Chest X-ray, PA view. Patient: 70 years old, sex M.
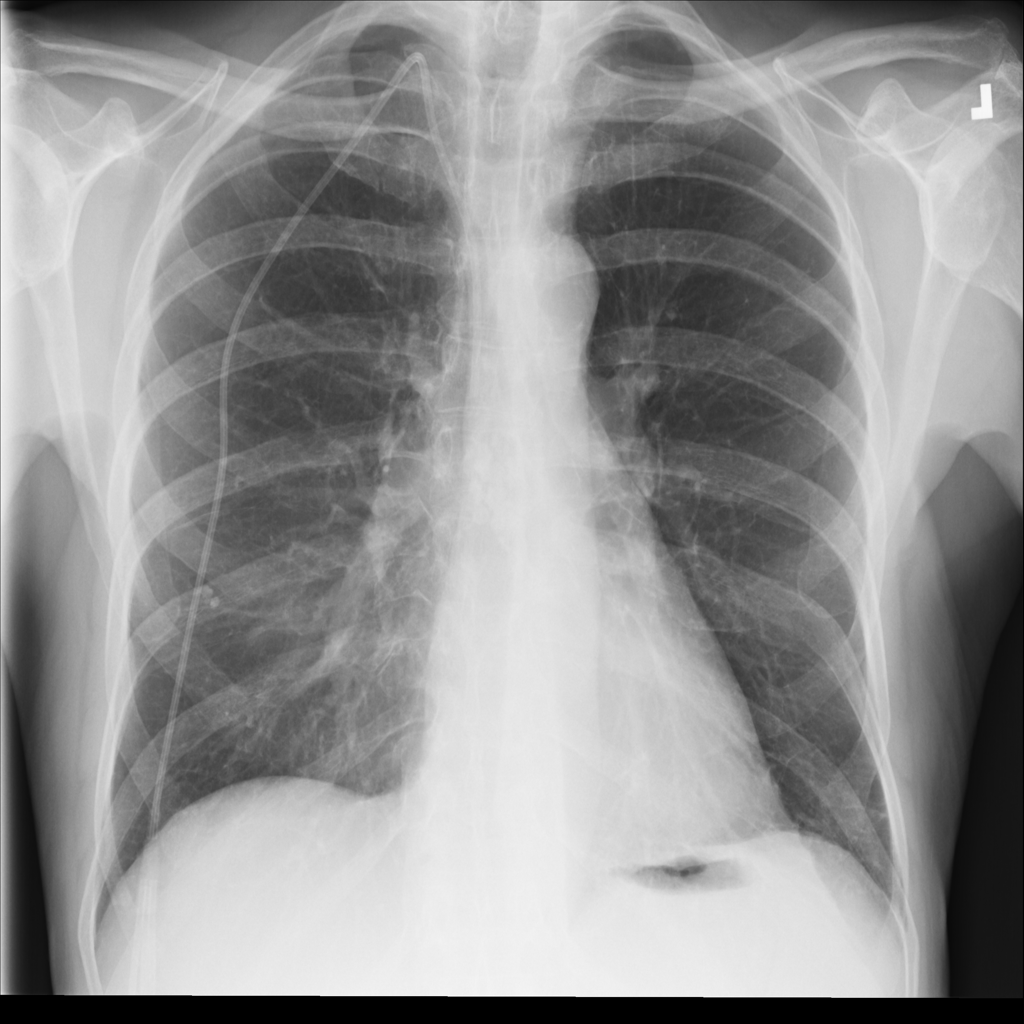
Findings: Nodule